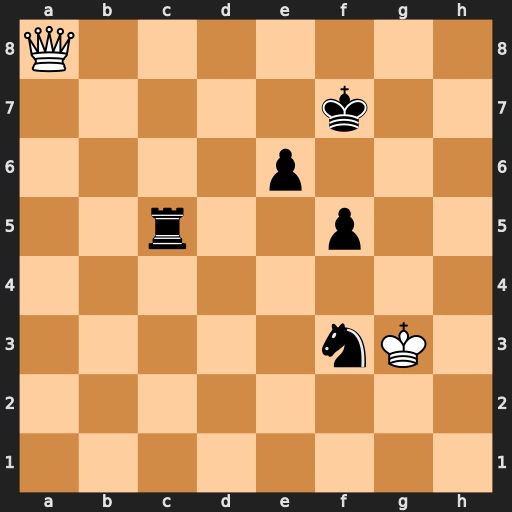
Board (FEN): Q7/5k2/4p3/2r2p2/8/5nK1/8/8
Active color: w
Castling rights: -
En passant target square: -
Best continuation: Qa7+ Kf6 Qxc5